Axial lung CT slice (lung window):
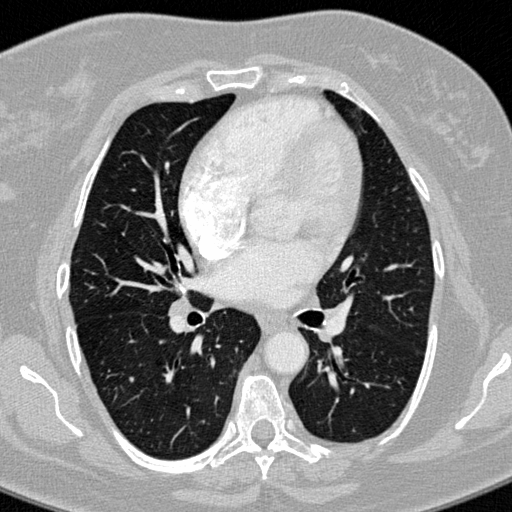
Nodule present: no